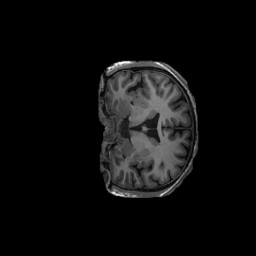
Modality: T1w
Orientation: coronal
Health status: ill
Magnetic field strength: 3 T